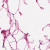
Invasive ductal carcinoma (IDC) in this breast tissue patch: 0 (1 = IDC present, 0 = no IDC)